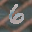
Label: 6